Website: crate-barrel
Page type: stored-credit-cards
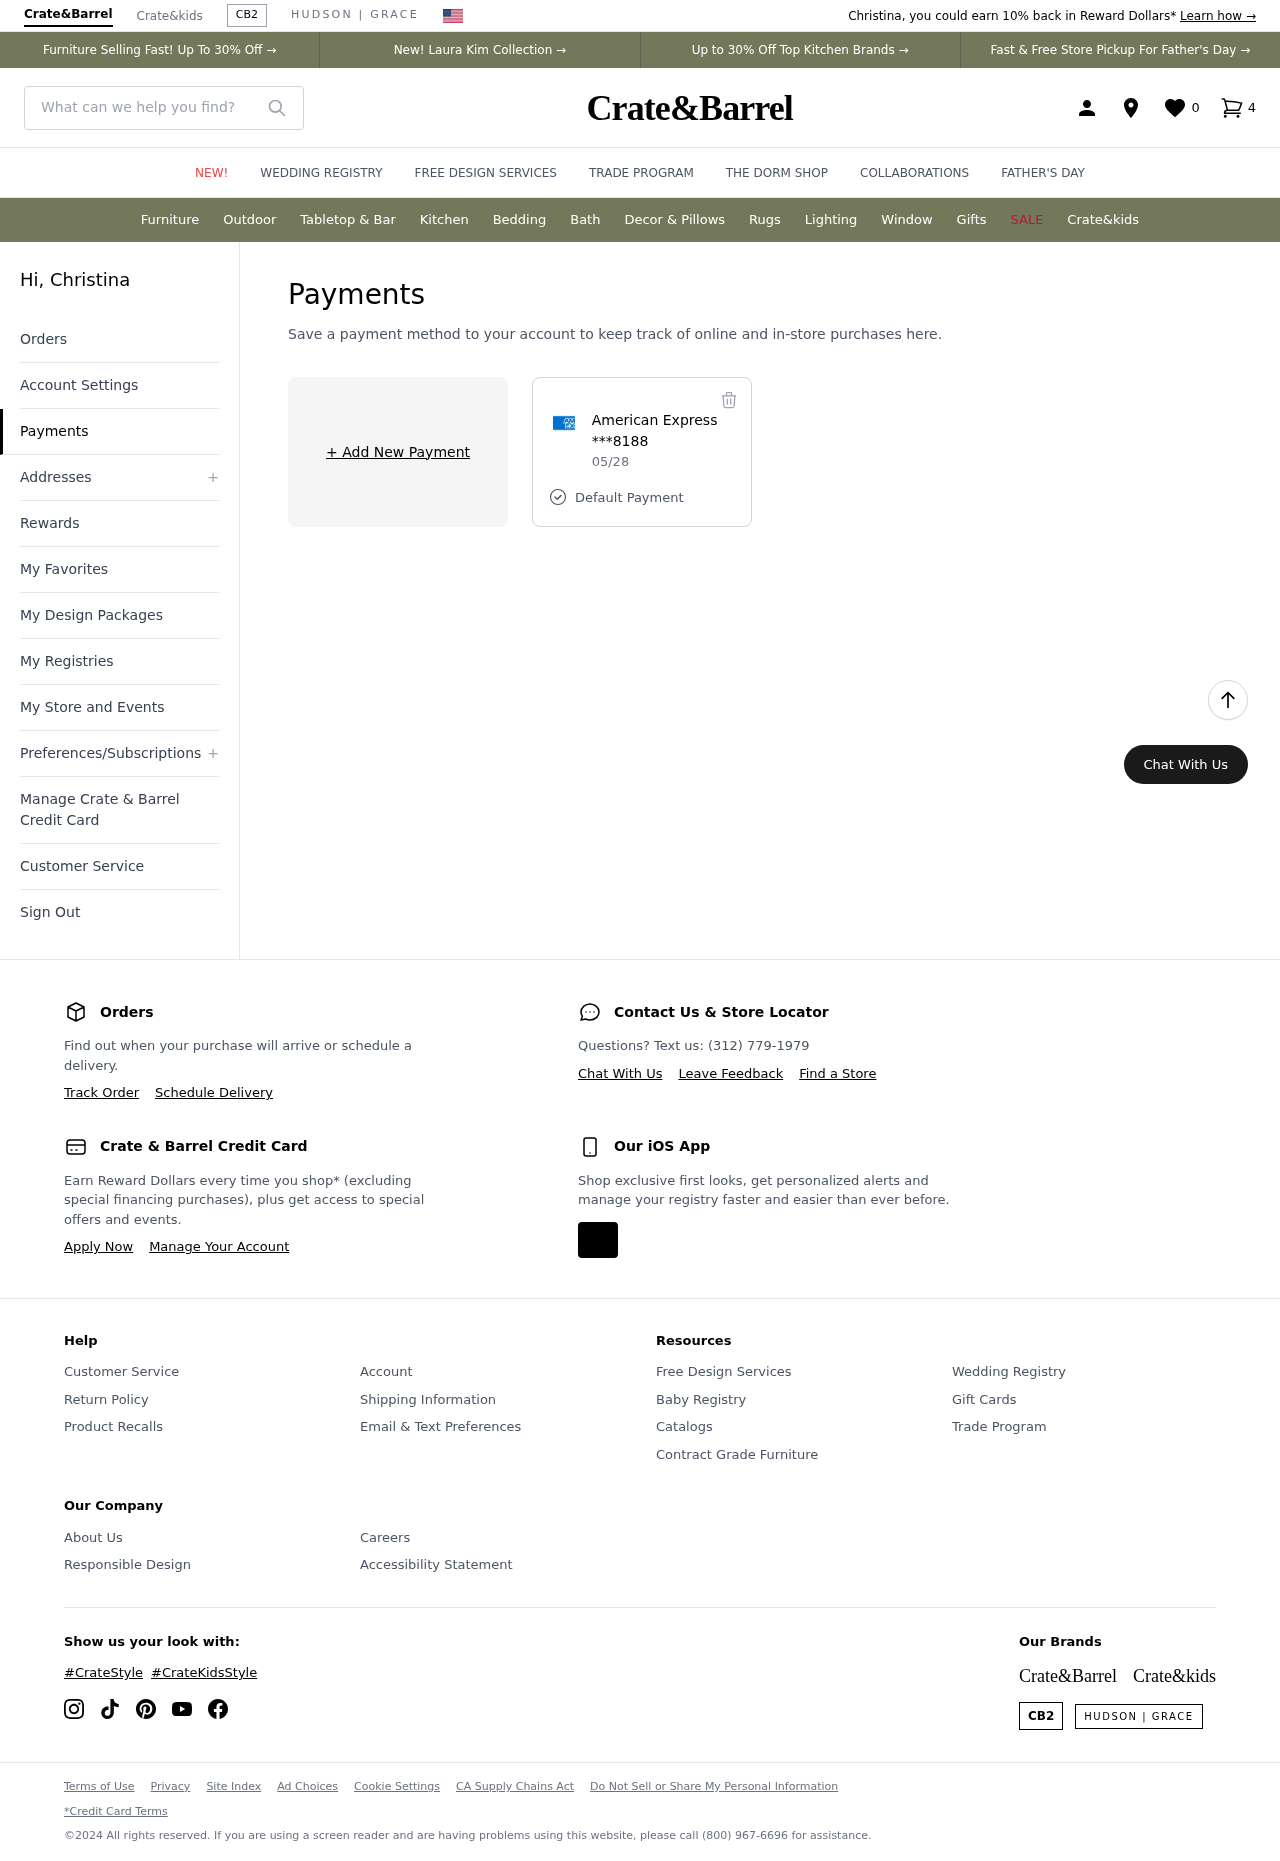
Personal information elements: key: PII_CARD_EXPIRY
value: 05/28
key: PII_CARD_LAST4
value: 8188
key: PII_CARD_TYPE
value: American Express
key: PII_FIRSTNAME
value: Christina
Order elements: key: ORDER_NUM_ITEMS
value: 4
Search elements: key: HEADER_SEARCH
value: What can we help you find?
Other elements: key: FAVORITES_COUNT
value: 0